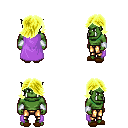
a pixel art fantasy rpg character, male body template, orc, green skin, lavender cape, gold greaves, gold swoop hairstyle, white cloth bracers, brown slippers, four views (front, back, left, right), 2x2 character sprite sheet, small pixel art, hard edges, no anti-aliasing